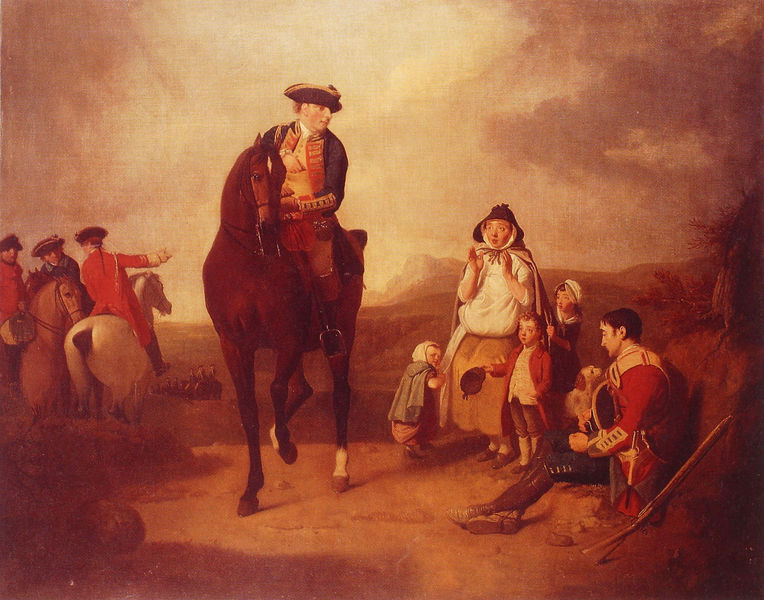
Titel: The Marquis of Granby Relieving a Sick Soldier
Künstler: Edward Penny
Institution: Oxford, Ashmolean Museum
Schlagwörter: gemälde, himmel, mann, umhang, wolken, impressionismus, sitzen, braun, frau, hut, hüte, männer, hund, rot, weg, familie, mutter, genre, kinder, pferd, pferde, reiter, fesseln, steigbügel, gebirge, romantik, angst, krieg, abschied, uniform, soldat, napoleon, dreispitz, schimmel, gewehr, brauner, schaufel, spaten, frage